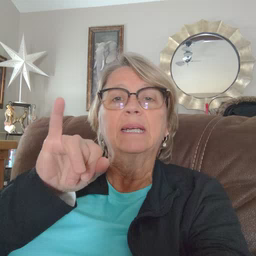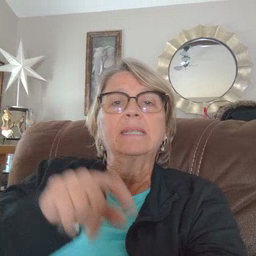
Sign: hesheit